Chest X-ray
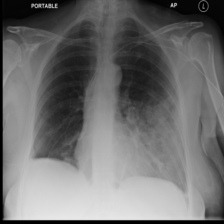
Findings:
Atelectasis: negative
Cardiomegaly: negative
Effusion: negative
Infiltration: positive
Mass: negative
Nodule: negative
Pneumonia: negative
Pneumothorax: negative
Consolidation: negative
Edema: negative
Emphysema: negative
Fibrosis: negative
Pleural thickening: negative
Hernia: negative